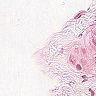
Metastatic tissue present: no